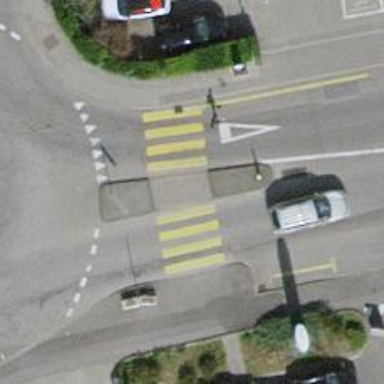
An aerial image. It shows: Uncontrolled crossing with central island on the road.